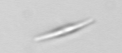
Label: pennate